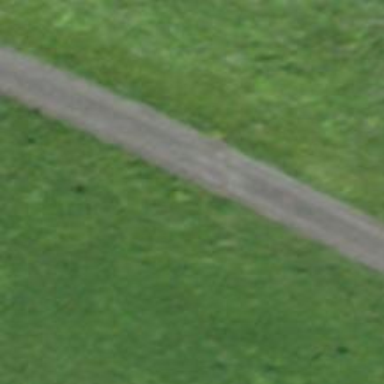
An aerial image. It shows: Dirt track road.